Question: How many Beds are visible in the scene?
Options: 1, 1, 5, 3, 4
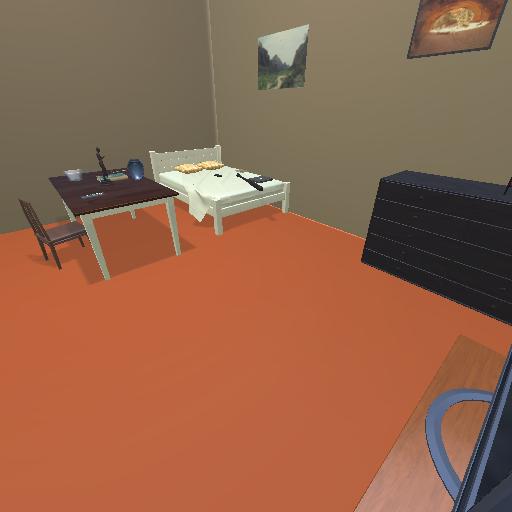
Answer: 1